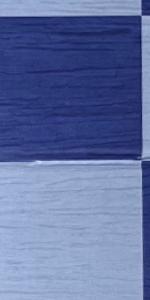
Label: Empty